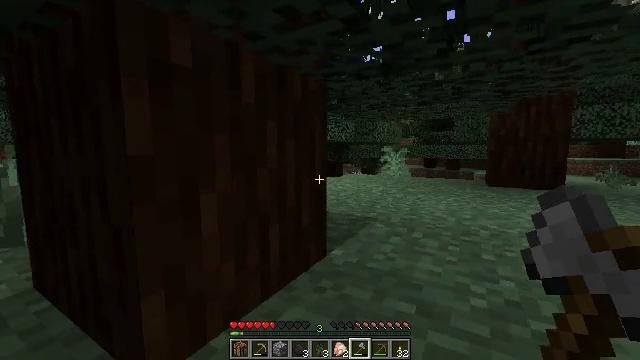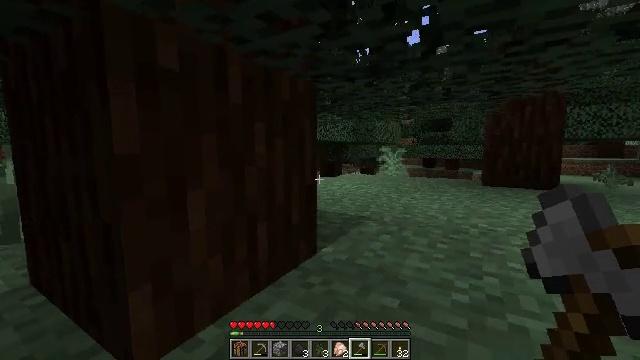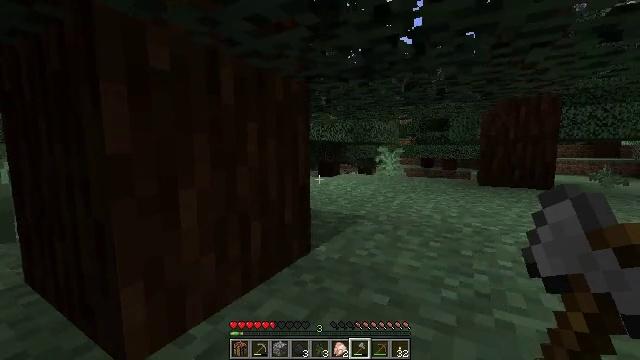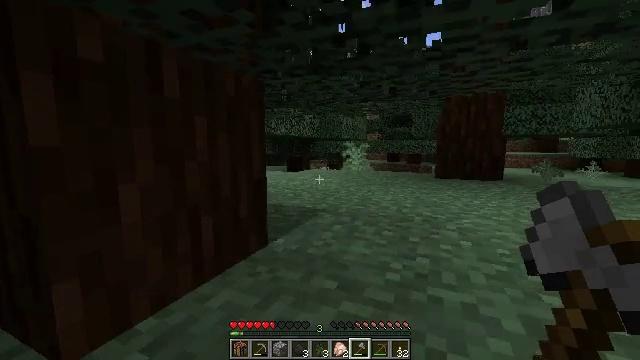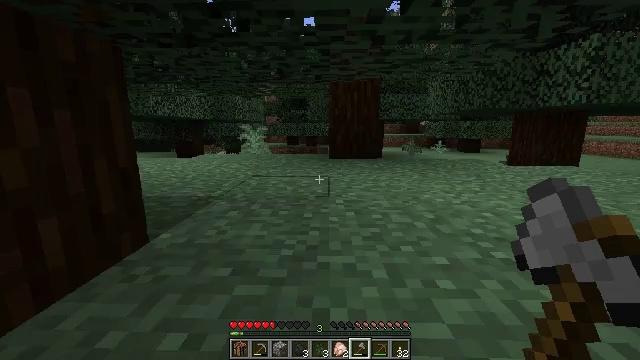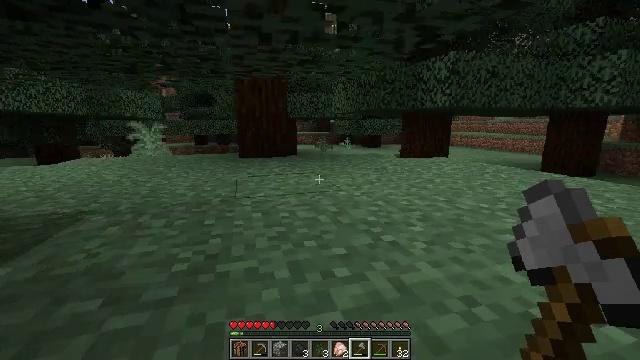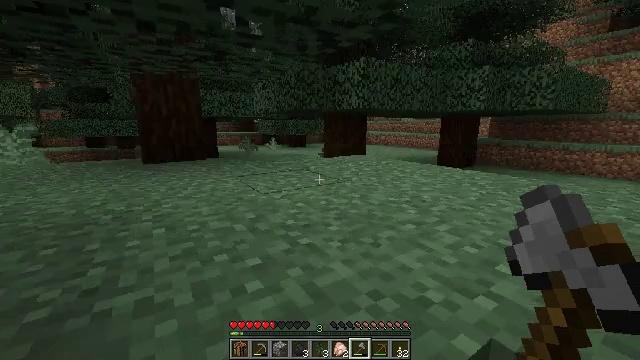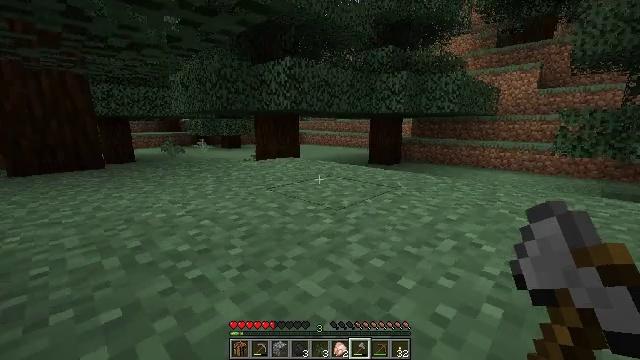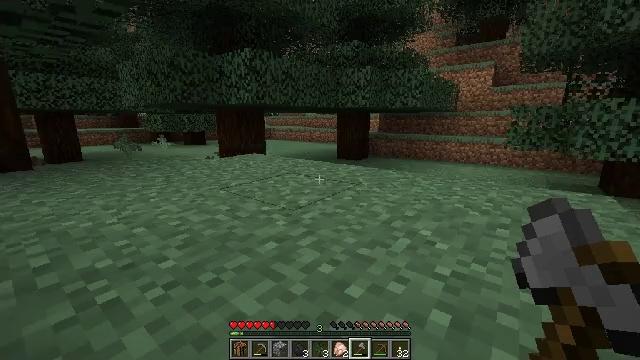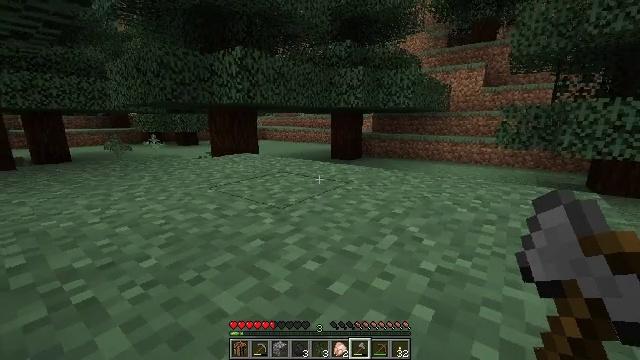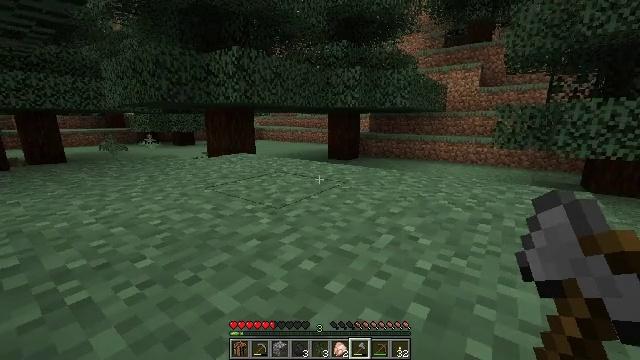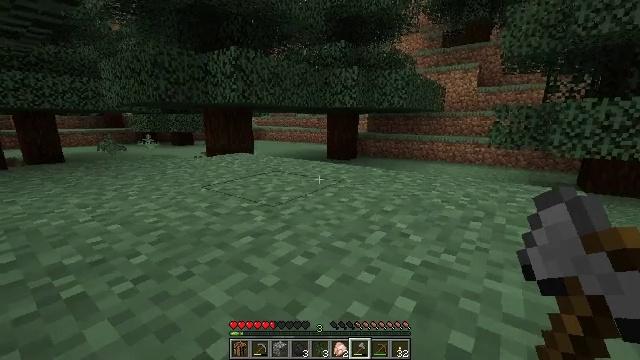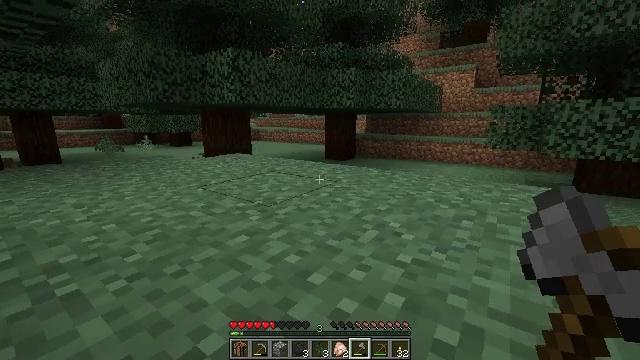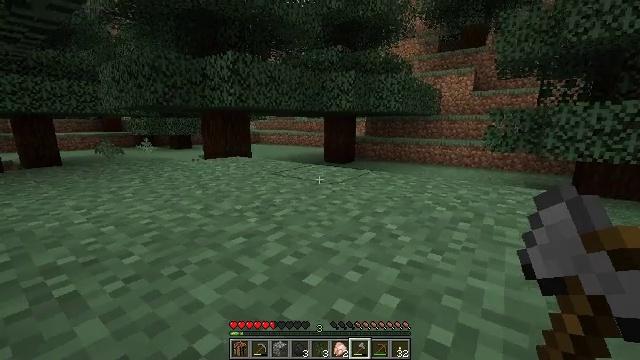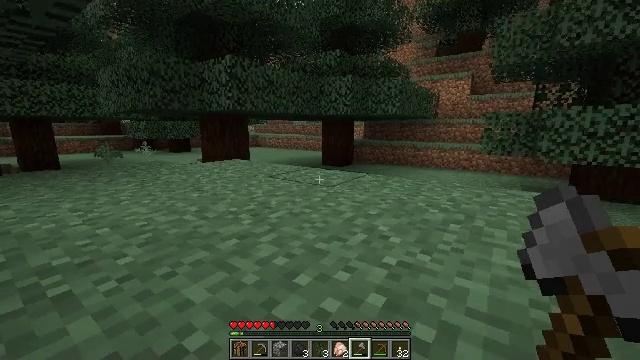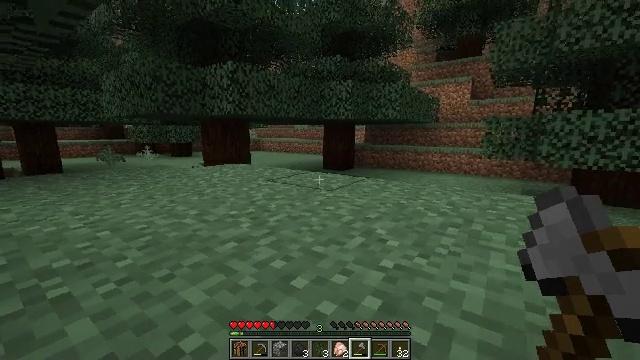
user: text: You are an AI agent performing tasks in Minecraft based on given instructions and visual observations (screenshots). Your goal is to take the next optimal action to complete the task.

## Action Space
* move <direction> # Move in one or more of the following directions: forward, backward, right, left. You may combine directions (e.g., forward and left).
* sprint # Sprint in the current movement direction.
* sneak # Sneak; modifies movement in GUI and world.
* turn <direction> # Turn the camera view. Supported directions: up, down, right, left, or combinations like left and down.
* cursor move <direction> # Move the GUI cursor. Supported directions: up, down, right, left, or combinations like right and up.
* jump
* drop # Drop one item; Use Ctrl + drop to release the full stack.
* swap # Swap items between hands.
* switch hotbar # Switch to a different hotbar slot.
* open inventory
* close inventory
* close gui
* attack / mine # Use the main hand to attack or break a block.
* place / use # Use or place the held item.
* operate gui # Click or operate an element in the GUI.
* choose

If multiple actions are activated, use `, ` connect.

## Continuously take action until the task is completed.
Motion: motion action
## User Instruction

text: Mine the sweet berry bush.
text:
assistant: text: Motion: move forward and move right
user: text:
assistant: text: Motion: move forward and move right
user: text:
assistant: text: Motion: move forward and move right, turn right and down
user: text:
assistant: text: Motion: move forward and move right, turn right and down
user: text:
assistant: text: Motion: move forward and move right, turn right
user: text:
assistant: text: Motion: move forward and move right, turn right
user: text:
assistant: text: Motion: move forward and move right, turn right
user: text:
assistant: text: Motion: move forward and move right, turn right and down
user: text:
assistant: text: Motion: move forward and move right, turn right
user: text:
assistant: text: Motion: move forward and move right
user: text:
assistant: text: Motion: move forward and move right
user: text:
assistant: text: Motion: move forward and move right
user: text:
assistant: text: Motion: move forward and move right
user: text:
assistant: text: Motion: move forward and move right
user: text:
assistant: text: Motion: move forward and move right
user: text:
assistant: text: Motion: move forward and move right
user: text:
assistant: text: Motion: move forward and move right
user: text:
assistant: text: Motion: move forward and move right, turn right
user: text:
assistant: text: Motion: move forward and move right, turn right
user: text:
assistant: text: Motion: move forward and move right
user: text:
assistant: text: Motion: move forward and move right
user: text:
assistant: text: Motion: move forward and move right, jump
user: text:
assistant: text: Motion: move forward and move right, jump
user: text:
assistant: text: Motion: move forward and move right, jump
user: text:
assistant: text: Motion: move forward, jump
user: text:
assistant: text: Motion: move forward, jump
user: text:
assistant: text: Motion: move forward, jump
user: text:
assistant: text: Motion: move forward
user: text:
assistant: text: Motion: move forward
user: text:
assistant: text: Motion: move forward